Question: I wanted to show some mathematical expressions in a winforms textbox. So I thought the "Cambria Math" font would be a good choice but the text looked strange due the high top and bottom margin of the font. First I thought I made a mistake but according to <URL>, it's the correct behavior of the font.

Why does Cambria Math have these big margin values and how can I display my string correctly in the textbox like Word 2010?
(Note that I know only a little bit about typography ;)
Edit: I had to make the textbox that tall otherwise the caret would be invisible. The font size of the textbox is set to 8.25pt
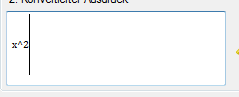
Answer: Cambria Math uses Microsoft's mathematical OpenType extensions.
Word 2007 and later understand these and display the text with reasonable spacing.
However, notepad and Word 2000 display the text with enormous spacing, just like winforms. I guess the font has this much space by default because some characters (like U+2320, top half integral) are much larger than the alphanumerics.
If you use Cambria Math with a font engine (such as the one used by winforms) that doesn't understand the math extensions, you're going to get the big spacing.
If you're displaying simple expressions you might as well use Cambria.